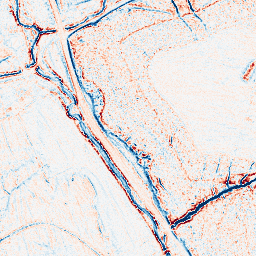
Category: edge_preserving
Decomposition family: anisotropic_diffusion
Decomposition parameters: iterations: 5
kappa: 50
gamma: 0.2
Upsampling method: quadratic
Upsampling parameters: scale: 8
Upsampling scale: 8